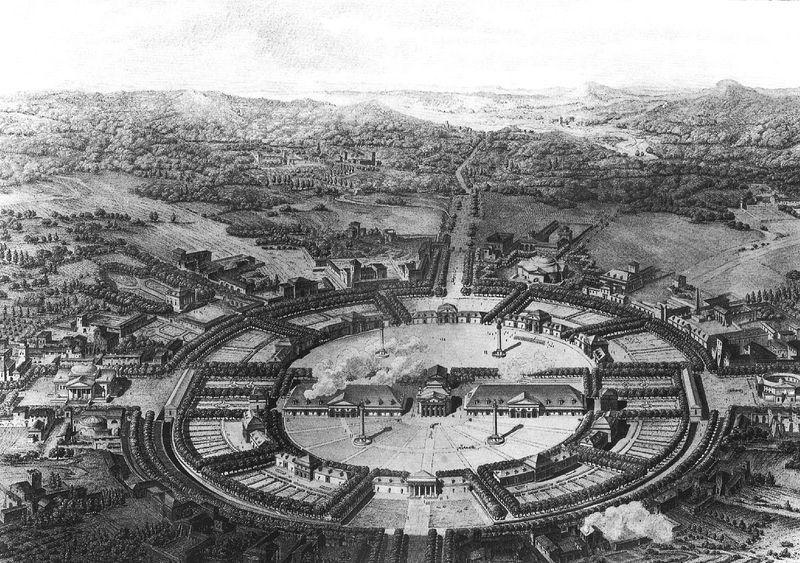
Titel: Die Salinenstadt Chaux / Arc-et-Senans
Künstler: Claude Nicolas Ledoux
Institution: Paris, Bibliothèque Nationale
Schlagwörter: bäume, landschaft, stadt, säulen, zeichnung, haus, park, parkanlage, schloss, architektur, häuser, hügel, wege, wald, rund, bogen, berge, allee, festung, schwarz weiss, strassen, tempel, garnision, schöne aussicht, steelen